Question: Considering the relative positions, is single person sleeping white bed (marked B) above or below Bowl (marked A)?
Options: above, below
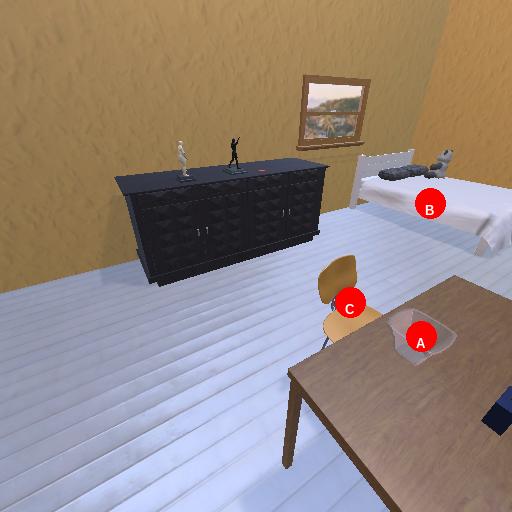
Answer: above